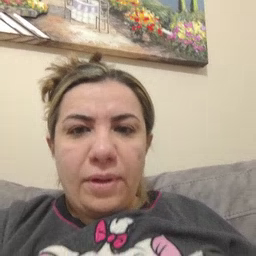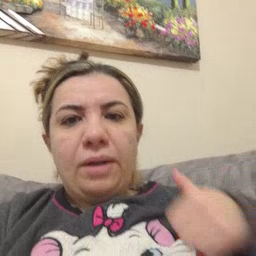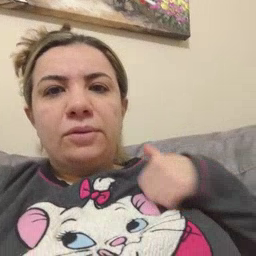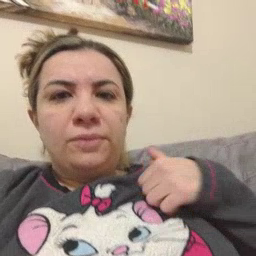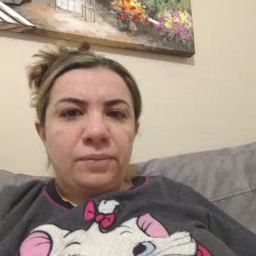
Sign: bath